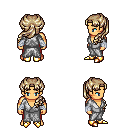
a pixel art fantasy rpg character, male body template, human, tanned skin, white robe, red pants, white blonde princess hairstyle, white cloth bandages, gold boots, four views (front, back, left, right), 2x2 character sprite sheet, small pixel art, hard edges, no anti-aliasing